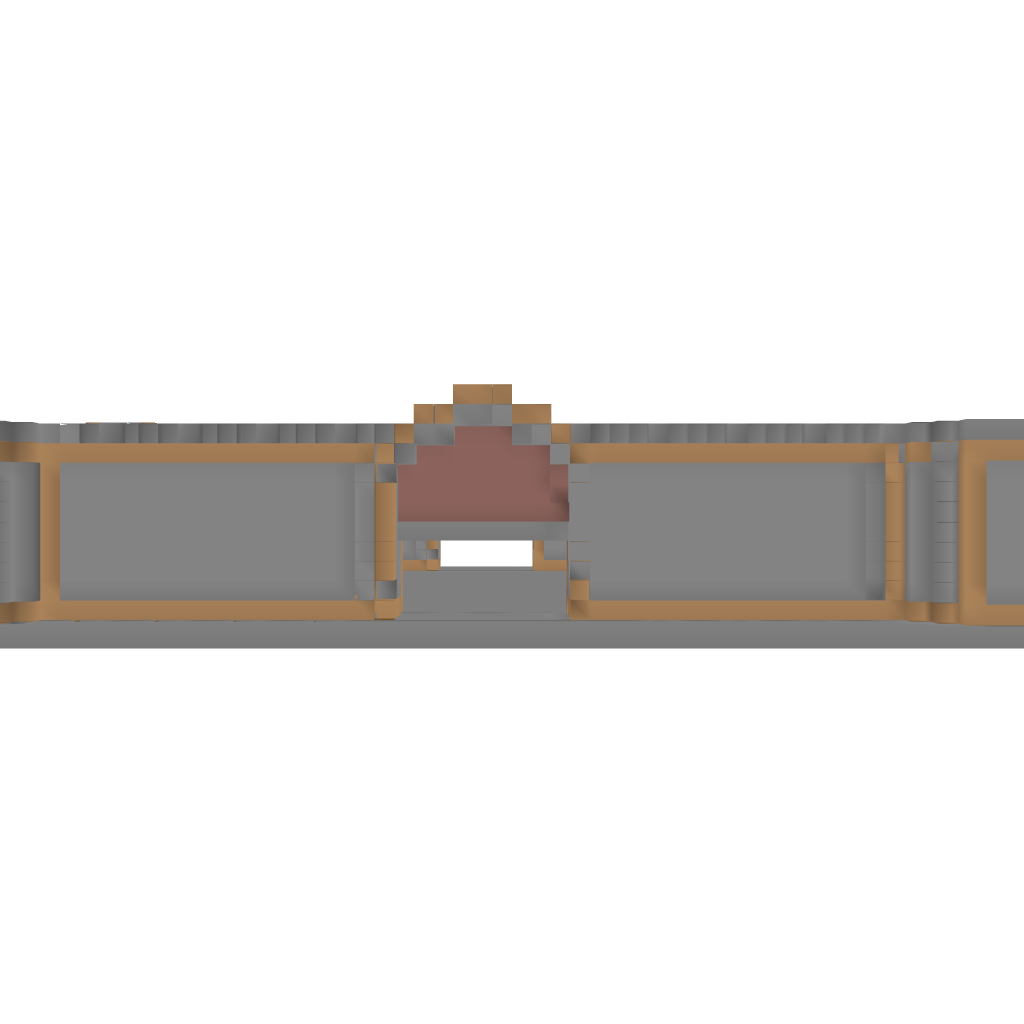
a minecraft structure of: castle walls bad low quality